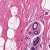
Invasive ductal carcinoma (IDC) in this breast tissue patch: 0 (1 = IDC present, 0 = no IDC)